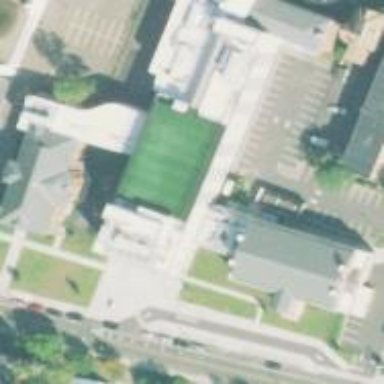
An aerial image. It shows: School.